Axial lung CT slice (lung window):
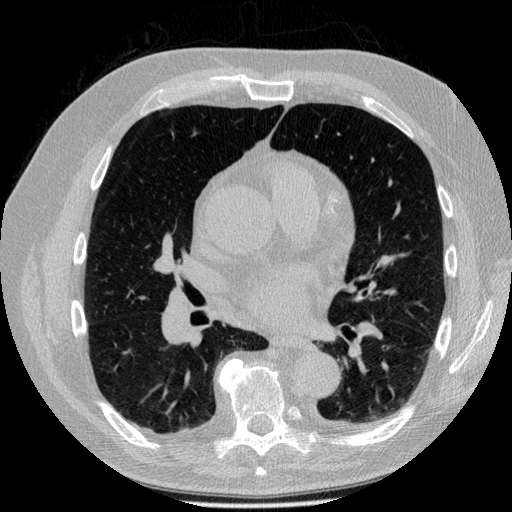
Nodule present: no